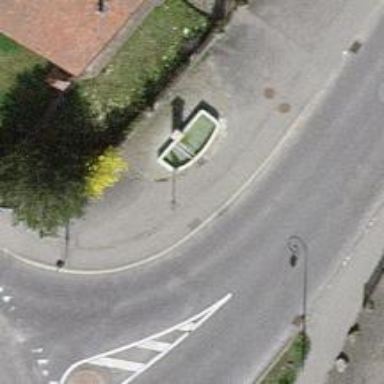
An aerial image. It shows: Fountain.